Interaction volume radius: 5 \u00c5
Interaction volume height: 10 \u00c5
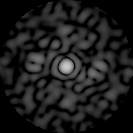
Disorder parameter: 0.8093